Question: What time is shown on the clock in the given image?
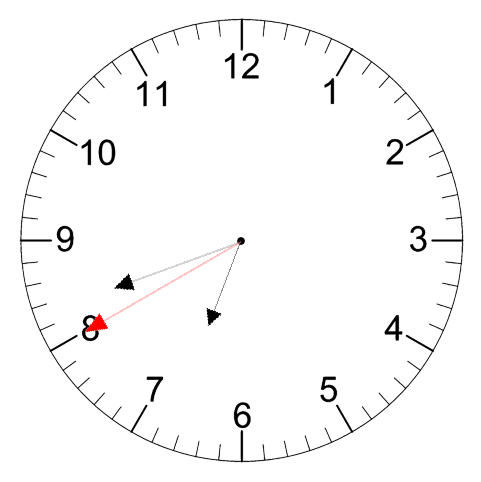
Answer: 06:41:40